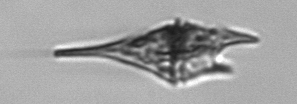
Label: Tripos_lineatus